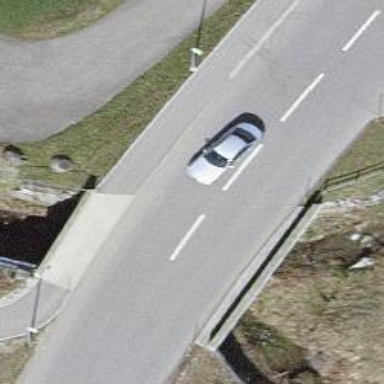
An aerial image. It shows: Asphalt footway that serves as sidewalk on bridge.